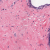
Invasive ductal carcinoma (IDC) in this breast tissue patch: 0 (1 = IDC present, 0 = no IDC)